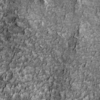
Label: not_dusty